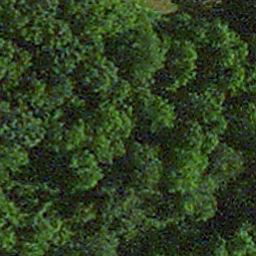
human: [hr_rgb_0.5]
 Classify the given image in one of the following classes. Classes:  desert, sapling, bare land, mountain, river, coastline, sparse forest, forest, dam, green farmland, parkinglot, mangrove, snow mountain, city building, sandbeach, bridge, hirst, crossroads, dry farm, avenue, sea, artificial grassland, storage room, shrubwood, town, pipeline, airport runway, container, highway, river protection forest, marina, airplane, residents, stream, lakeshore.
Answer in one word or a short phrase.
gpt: forest